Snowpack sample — Snodgrass Mountain, Crested Butte, Colorado (2/4/25, 12:06 PM MST)
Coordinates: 38.923, -106.968
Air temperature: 35 °F
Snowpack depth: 80 cm
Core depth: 50 cm
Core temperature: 30.2 °F
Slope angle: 14°, slope face: 78°
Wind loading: low
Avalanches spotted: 0
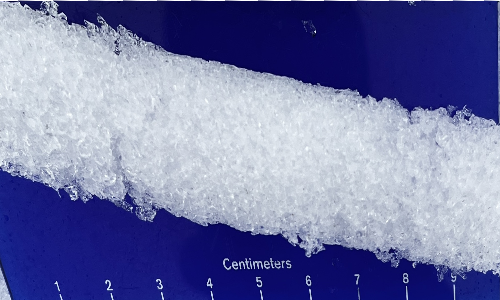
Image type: core
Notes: No avalanches nearby, unusually warm weather for the last month reported by residents, Collected 25 yards from treeline